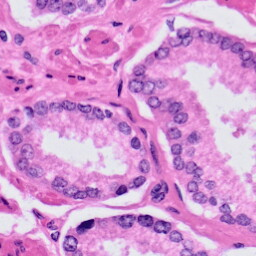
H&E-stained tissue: Prostate